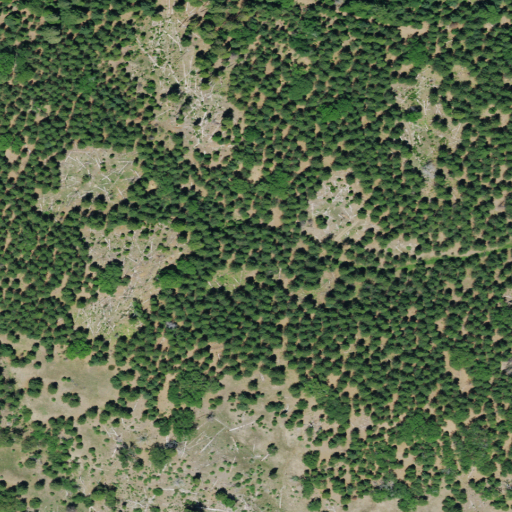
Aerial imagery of ridge(s) in California named McCoy Ridge containing grassland, open development, shrub, and evergreen forest